Question: I have a directory that include debian packages and looks like that:

inside Depiction folder i have a Description for each package, each folder contains an index.php file
Inside that description page, i'm trying to find a way to get the full filename of the deb by only having the first part of the file 'com.name.app1' and it will automatically get the second part.
The reason i'm trying to do this, its because i will have to update the debian packages later and i don't want to edit the description page every time i update a package
And the filename i'm using it for some counter/filesize and other scripts
Thanks in advance
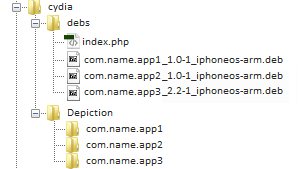
Answer: Using 'glob' and regex with 'preg_match' you can find the files:
'''
<?php
// define which app
$app = "app1";
// Search the directory for possible matches
foreach (glob("/com.name.".$app."*") as $filename) {
$filename . "
";
preg_match('/\d\.\d-\d_.*\.deb/', $filename, $matches);
echo "filename: com.name.".$app."_{$matches[0]}
";
}
?>
'''
Result:
> com.name.app1_1.0-1_iphoneos-arm.deb